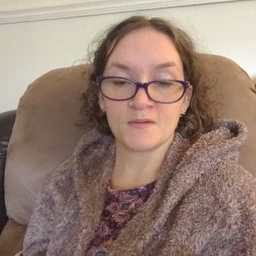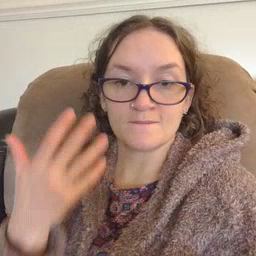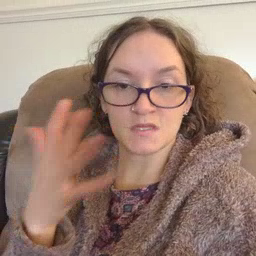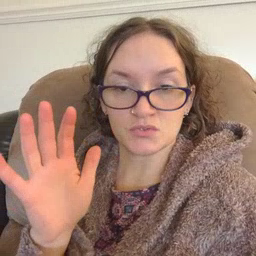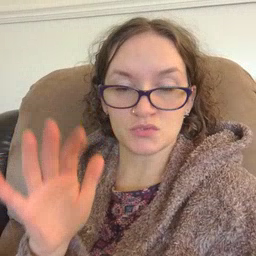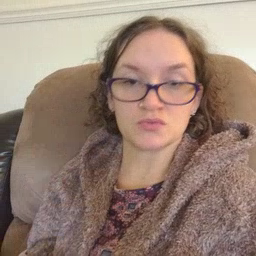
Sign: finish